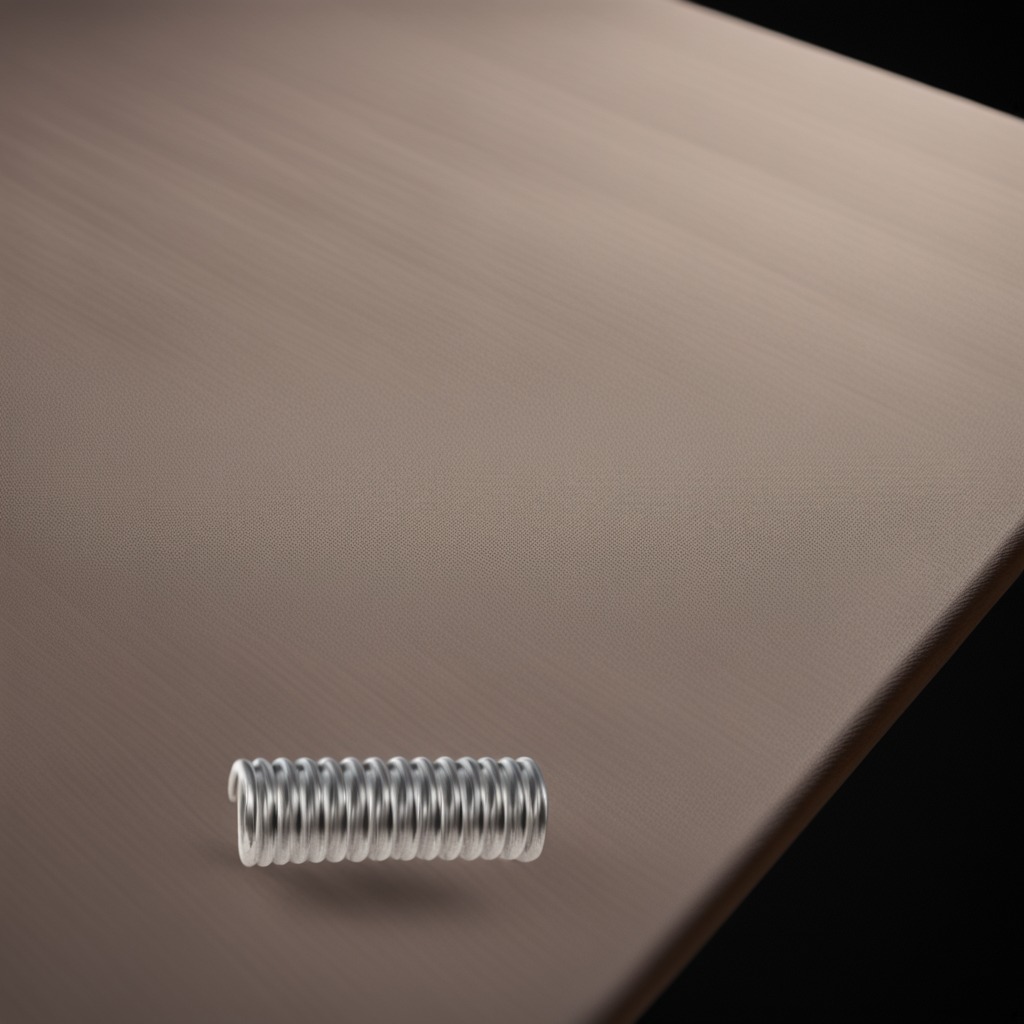
A coiled metal spring is lying on a wooden table.